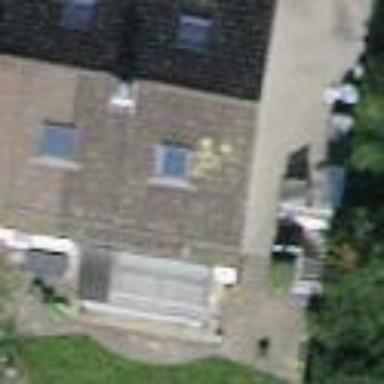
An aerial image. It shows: Building with tiled roof.